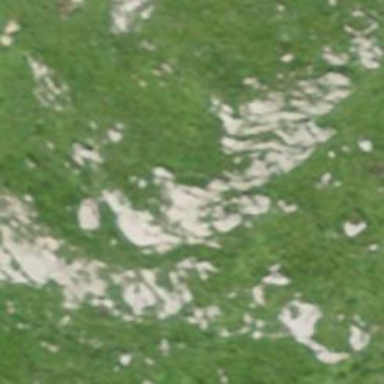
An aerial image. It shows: Natural cliff.